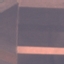
Label: AnnualCrop